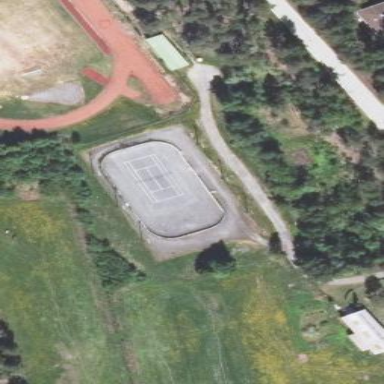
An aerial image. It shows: Ice hockey pitch for leisure and sports activities.